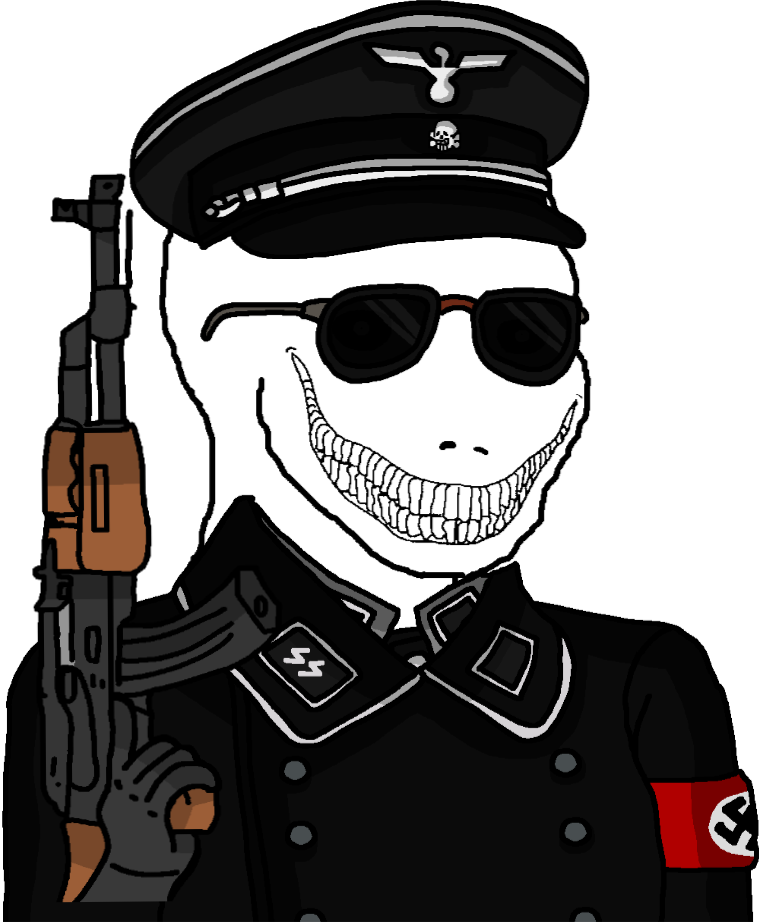
Label: 5_Oomer